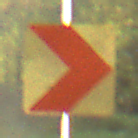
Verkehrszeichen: RichtungstafelnInKurvenKleinLinks
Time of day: SunriseSunset
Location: Outdoor (Nature)
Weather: PartlyCloudy
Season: NotSpecified
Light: Natural